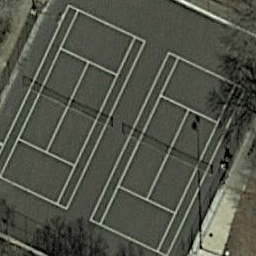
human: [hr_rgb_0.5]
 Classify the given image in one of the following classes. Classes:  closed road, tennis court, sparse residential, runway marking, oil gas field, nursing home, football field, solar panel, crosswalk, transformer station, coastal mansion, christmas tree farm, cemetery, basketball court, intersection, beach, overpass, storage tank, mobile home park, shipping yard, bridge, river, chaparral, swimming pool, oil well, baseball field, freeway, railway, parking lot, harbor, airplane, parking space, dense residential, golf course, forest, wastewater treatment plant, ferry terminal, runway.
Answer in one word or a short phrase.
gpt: tennis court